Aerial crown-view tile of a tropical tree (Barro Colorado Island, Panama), acquired 20250317:
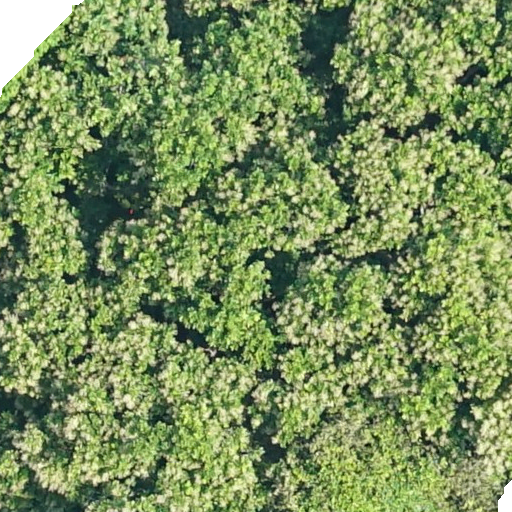
Species: Anacardium excelsum
GBIF accepted scientific name: Anacardium excelsum
Crown area: 642.421 m²